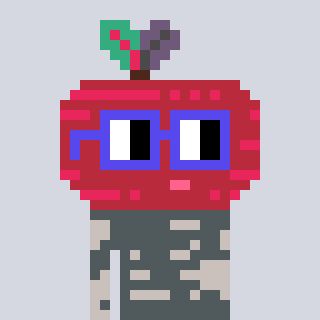
a pixel art character with square blue glasses, a beet-shaped head and a foggrey-colored body on a cool background